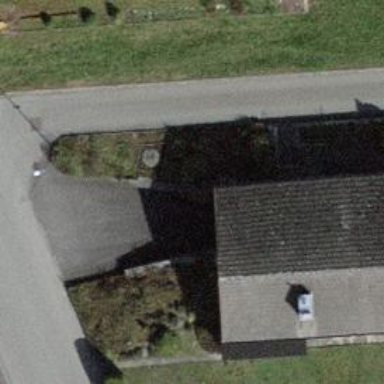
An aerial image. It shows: Residential house.